Field crop: maize
Growth stage: 2
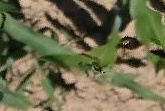
Species: maize